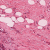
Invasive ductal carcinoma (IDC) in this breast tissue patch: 1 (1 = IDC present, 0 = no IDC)